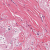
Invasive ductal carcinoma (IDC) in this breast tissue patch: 0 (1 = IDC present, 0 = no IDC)